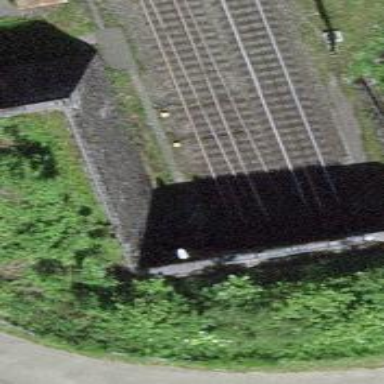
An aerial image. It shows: Rail tunnel with electrified contact line. There is one track running through the tunnel.